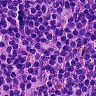
Metastatic tissue present: no